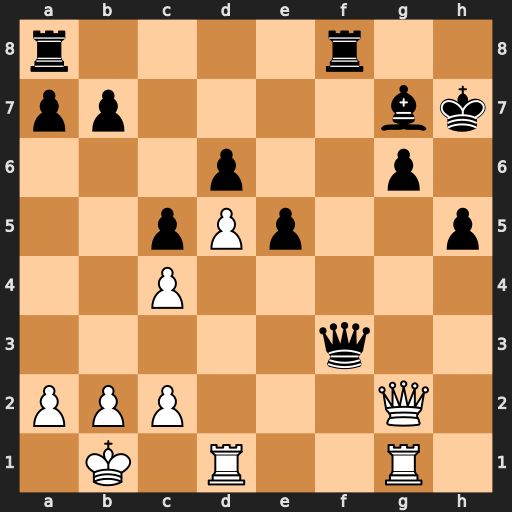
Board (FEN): r4r2/pp4bk/3p2p1/2pPp2p/2P5/5q2/PPP3Q1/1K1R2R1
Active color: w
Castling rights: -
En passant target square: -
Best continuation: Qxg6+ Kh8 Qxg7#